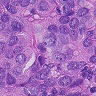
Metastatic tissue present: yes